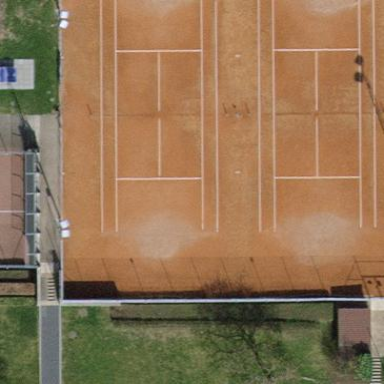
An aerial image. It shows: Tennis court on the leisure land pitch.